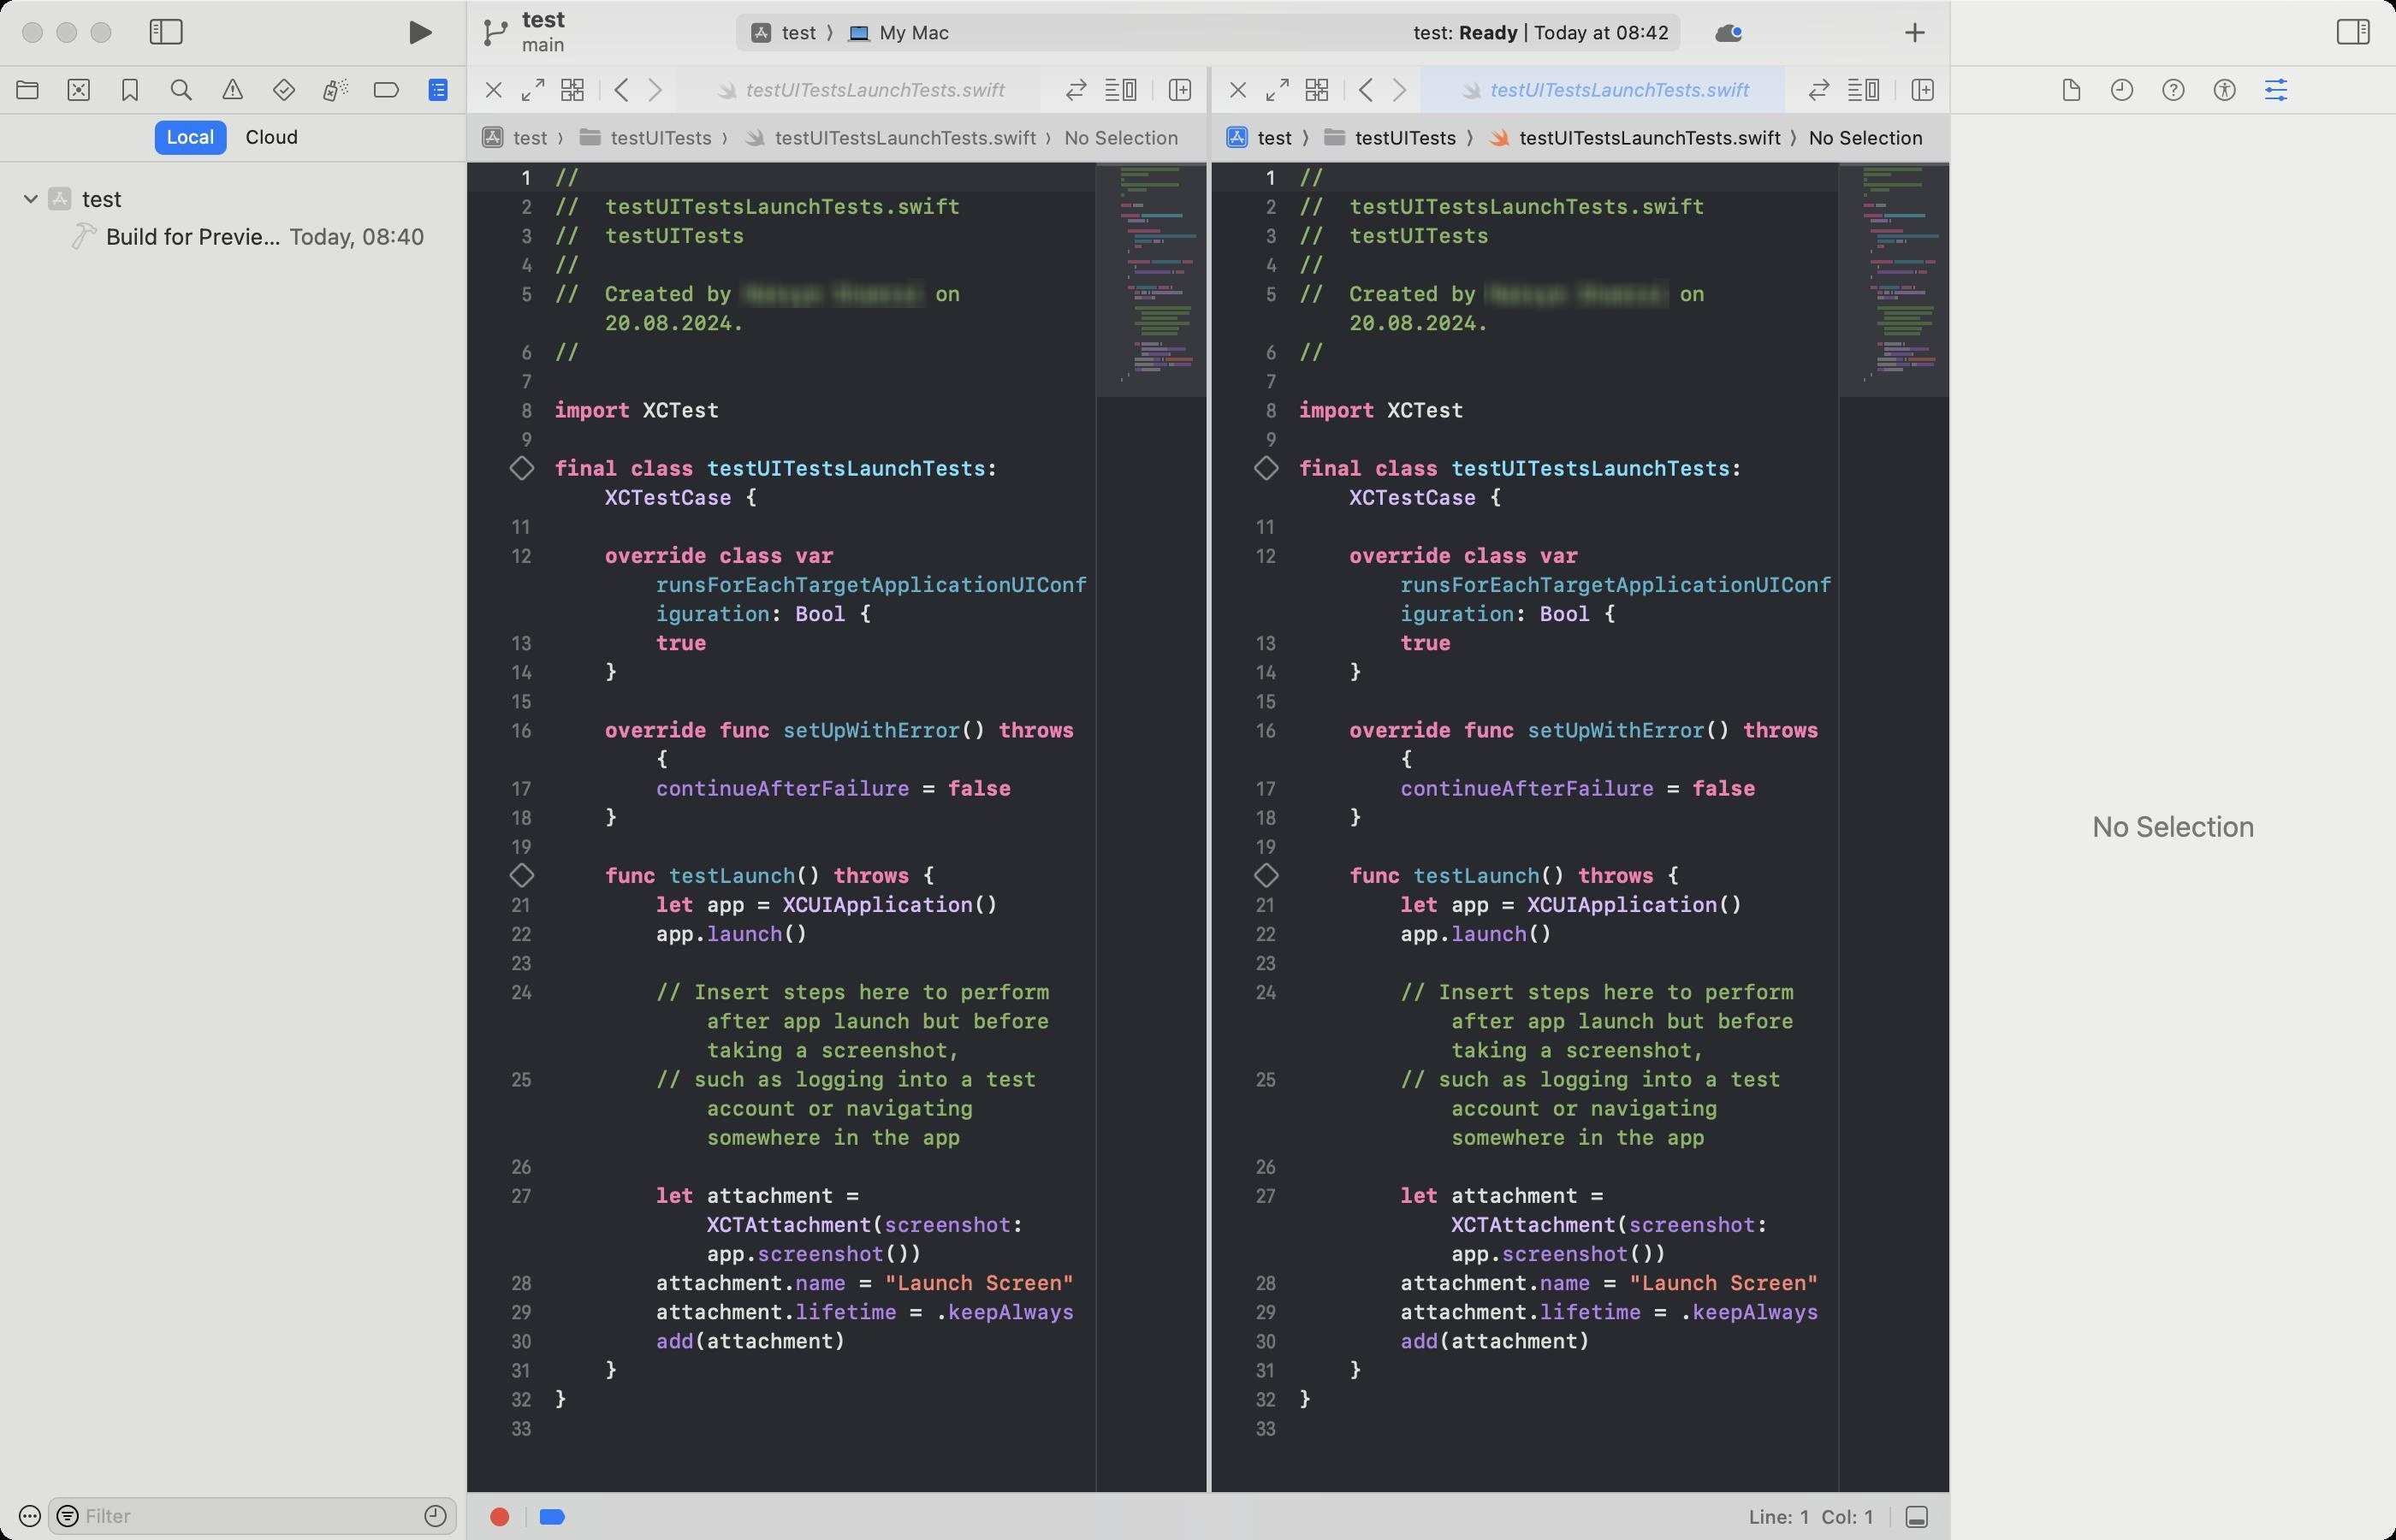
Accessibility tree:
{"name": "test_—_testUITestsLaunchTests.swift", "role": "AXWindow", "description": null, "role_description": "standard window", "value": null, "position": "164.00;127.00", "size": "1400;900", "children": [{"name": "test.xcodeproj", "role": "AXSplitGroup", "description": "/Users/[username]/Code/test/test/test.xcodeproj", "role_description": "split group", "value": null, "position": "0.00;0.00", "size": "1400;900", "children": [{"name": null, "role": "AXGroup", "description": "navigator", "role_description": "group", "value": null, "position": "0.00;0.00", "size": "272;900", "children": [{"name": "", "role": "AXRadioButton", "description": "Project", "role_description": "radio button", "value": 0, "position": "1.00;39.00", "size": "30;27", "children": []}, {"name": "", "role": "AXRadioButton", "description": "Source Control", "role_description": "radio button", "value": 0, "position": "31.00;39.00", "size": "30;27", "children": []}, {"name": "", "role": "AXRadioButton", "description": "Bookmarks", "role_description": "radio button", "value": 0, "position": "61.00;39.00", "size": "30;27", "children": []}, {"name": "", "role": "AXRadioButton", "description": "Find", "role_description": "radio button", "value": 0, "position": "91.00;39.00", "size": "30;27", "children": []}, {"name": "", "role": "AXRadioButton", "description": "Issues", "role_description": "radio button", "value": 0, "position": "121.00;39.00", "size": "30;27", "children": []}, {"name": "", "role": "AXRadioButton", "description": "Tests", "role_description": "radio button", "value": 0, "position": "151.00;39.00", "size": "30;27", "children": []}, {"name": "", "role": "AXRadioButton", "description": "Debug", "role_description": "radio button", "value": 0, "position": "181.00;39.00", "size": "30;27", "children": []}, {"name": "", "role": "AXRadioButton", "description": "Breakpoints", "role_description": "radio button", "value": 0, "position": "211.00;39.00", "size": "30;27", "children": []}, {"name": "", "role": "AXRadioButton", "description": "Reports", "role_description": "radio button", "value": 1, "position": "241.00;39.00", "size": "30;27", "children": []}, {"name": "Local", "role": "AXRadioButton", "description": null, "role_description": "radio button", "value": 1, "position": "90.50;70.50", "size": "42;20", "children": []}, {"name": "Cloud", "role": "AXRadioButton", "description": null, "role_description": "radio button", "value": 0, "position": "136.50;70.50", "size": "45;20", "children": []}, {"name": null, "role": "AXScrollArea", "description": null, "role_description": "scroll area", "value": null, "position": "0.00;95.00", "size": "272;777", "children": [{"name": null, "role": "AXOutline", "description": "Report Navigator", "role_description": "outline", "value": null, "position": "0.00;105.00", "size": "272;767", "children": [{"name": null, "role": "AXRow", "description": null, "role_description": "outline row", "value": null, "position": "0.00;105.00", "size": "272;22", "children": [{"name": null, "role": "AXCell", "description": null, "role_description": "cell", "value": null, "position": "10.00;105.00", "size": "252;22", "children": [{"name": null, "role": "AXImage", "description": "", "role_description": "", "value": null, "position": "26.50;108.00", "size": "17;16", "children": []}, {"name": null, "role": "AXStaticText", "description": null, "role_description": "text", "value": "test", "position": "46.00;108.00", "size": "210;16", "children": []}, {"name": null, "role": "AXDisclosureTriangle", "description": null, "role_description": "disclosure triangle", "value": 1, "position": "12.00;105.00", "size": "13;22", "children": []}]}]}, {"name": null, "role": "AXRow", "description": null, "role_description": "outline row", "value": null, "position": "0.00;127.00", "size": "272;22", "children": [{"name": null, "role": "AXCell", "description": null, "role_description": "cell", "value": null, "position": "10.00;127.00", "size": "252;22", "children": [{"name": null, "role": "AXImage", "description": "", "role_description": "", "value": null, "position": "41.00;130.00", "size": "16;16", "children": []}, {"name": null, "role": "AXStaticText", "description": null, "role_description": "text", "value": "Today, 08:40", "position": "167.00;130.00", "size": "84;16", "children": []}, {"name": null, "role": "AXStaticText", "description": null, "role_description": "text", "value": "Build for Previews", "position": "60.00;130.00", "size": "107;16", "children": []}]}]}, {"name": null, "role": "AXColumn", "description": null, "role_description": "column", "value": null, "position": "10.00;105.00", "size": "252;767", "children": []}]}]}, {"name": null, "role": "AXTextField", "description": "Report navigator filter", "role_description": "search text field", "value": "", "position": "28.00;875.00", "size": "239;22", "children": [{"name": "toggle_filter", "role": "AXButton", "description": null, "role_description": "button", "value": null, "position": "28.00;875.00", "size": "15;22", "children": []}, {"name": "Recent_reports_filter", "role": "AXCheckBox", "description": null, "role_description": "toggle button", "value": 0, "position": "246.00;876.00", "size": "17;20", "children": []}]}, {"name": "", "role": "AXMenuButton", "description": null, "role_description": "menu button", "value": null, "position": "2.00;876.00", "size": "26;20", "children": []}]}, {"name": null, "role": "AXSplitter", "description": null, "role_description": "splitter", "value": 272.0, "position": "272.00;38.00", "size": "1;862", "children": []}, {"name": null, "role": "AXGroup", "description": "editor area", "role_description": "group", "value": null, "position": "273.00;0.00", "size": "866;900", "children": [{"name": null, "role": "AXSplitGroup", "description": null, "role_description": "split group", "value": null, "position": "273.00;0.00", "size": "866;900", "children": [{"name": null, "role": "AXSplitGroup", "description": null, "role_description": "split group", "value": null, "position": "273.00;0.00", "size": "866;900", "children": [{"name": null, "role": "AXGroup", "description": "testUITestsLaunchTests.swift", "role_description": "group", "value": null, "position": "273.00;0.00", "size": "432;900", "children": [{"name": null, "role": "AXGroup", "description": "testUITestsLaunchTests.swift", "role_description": "group", "value": null, "position": "273.00;0.00", "size": "432;900", "children": [{"name": null, "role": "AXSplitGroup", "description": null, "role_description": "split group", "value": null, "position": "273.00;0.00", "size": "432;900", "children": [{"name": null, "role": "AXScrollArea", "description": null, "role_description": "scroll area", "value": null, "position": "273.00;95.00", "size": "432;777", "children": [{"name": null, "role": "AXTextArea", "description": "Source Editor", "role_description": "text entry area", "value": "//\n//  testUITestsLaunchTests.swift\n//  testUITests\n//\n//  Created by [name] [surname] on 20.08.2024.\n//\n\nimport XCTest\n\nfinal class testUITestsLaunchTests: XCTestCase {\n\n    override class var runsForEachTargetApplicationUIConfiguration: Bool {\n        true\n    }\n\n    override func setUpWithError() throws {\n        continueAfterFailure = false\n    }\n\n    func testLaunch() throws {\n        let app = XCUIApplication()\n        app.launch()\n\n        // Insert steps here to perform after app launch but before taking a screenshot,\n        // such as logging into a test account or navigating somewhere in the app\n\n        let attachment = XCTAttachment(screenshot: app.screenshot())\n        attachment.name = \"Launch Screen\"\n        attachment.lifetime = .keepAlways\n        add(attachment)\n    }\n}\n", "position": "273.00;94.00", "size": "432;1138", "children": []}, {"name": null, "role": "AXScrollBar", "description": null, "role_description": "scroll bar", "value": 0.0027662517968565226, "position": "689.00;95.00", "size": "16;777", "children": [{"name": null, "role": "AXValueIndicator", "description": null, "role_description": "value indicator", "value": 0.0027662517968565226, "position": "693.00;97.00", "size": "12;552", "children": []}, {"name": null, "role": "AXButton", "description": null, "role_description": "increment arrow button", "value": null, "position": "689.00;95.00", "size": "0;0", "children": []}, {"name": null, "role": "AXButton", "description": null, "role_description": "decrement arrow button", "value": null, "position": "689.00;95.00", "size": "0;0", "children": []}, {"name": null, "role": "AXButton", "description": null, "role_description": "increment page button", "value": null, "position": "693.00;650.00", "size": "12;222", "children": []}, {"name": null, "role": "AXButton", "description": null, "role_description": "decrement page button", "value": null, "position": "693.00;95.00", "size": "12;2", "children": []}]}, {"name": null, "role": "AXGroup", "description": "Source Editor Change Gutter", "role_description": "group", "value": null, "position": "273.00;94.00", "size": "11;1138", "children": []}, {"name": null, "role": "AXGroup", "description": "Source Editor Gutter", "role_description": "group", "value": null, "position": "284.00;94.00", "size": "30;1138", "children": [{"name": null, "role": "AXButton", "description": "Annotation Line 10: Line: 10", "role_description": "button", "value": "No result", "position": "297.00;265.00", "size": "16;17", "children": []}, {"name": null, "role": "AXButton", "description": "Annotation Line 20: Line: 20", "role_description": "button", "value": "No result", "position": "297.00;503.00", "size": "16;17", "children": []}]}, {"name": null, "role": "AXGroup", "description": "Source Editor Minimap", "role_description": "group", "value": null, "position": "640.00;0.00", "size": "65;900", "children": [{"name": "Minimap_Landmark", "role": "AXStaticText", "description": "testUITestsLaunchTests", "role_description": "text", "value": null, "position": "655.00;122.00", "size": "45;11", "children": []}, {"name": "Minimap_Landmark", "role": "AXStaticText", "description": "runsForEachTargetApplicationUIConfiguration", "role_description": "text", "value": null, "position": "659.00;131.00", "size": "41;11", "children": []}, {"name": "Minimap_Landmark", "role": "AXStaticText", "description": "setUpWithError()", "role_description": "text", "value": null, "position": "659.00;149.00", "size": "41;11", "children": []}, {"name": "Minimap_Landmark", "role": "AXStaticText", "description": "testLaunch()", "role_description": "text", "value": null, "position": "659.00;164.00", "size": "41;11", "children": []}]}]}]}, {"name": null, "role": "AXGroup", "description": "Jump Bar", "role_description": "group", "value": null, "position": "273.00;67.00", "size": "432;28", "children": [{"name": null, "role": "AXPopUpButton", "description": null, "role_description": "pop up button", "value": "test", "position": "273.00;67.00", "size": "62;27", "children": []}, {"name": null, "role": "AXPopUpButton", "description": null, "role_description": "pop up button", "value": "testUITests", "position": "335.00;67.00", "size": "96;27", "children": []}, {"name": null, "role": "AXPopUpButton", "description": null, "role_description": "pop up button", "value": "testUITestsLaunchTests.swift", "position": "431.00;67.00", "size": "189;27", "children": []}, {"name": null, "role": "AXPopUpButton", "description": null, "role_description": "pop up button", "value": "No Selection", "position": "620.00;67.00", "size": "83;27", "children": []}]}]}, {"name": null, "role": "AXGroup", "description": "Tab Bar", "role_description": "group", "value": null, "position": "273.00;39.00", "size": "432;28", "children": [{"name": "Tab_bar,_1_tab", "role": "AXTabGroup", "description": "tab bar", "role_description": "tab group", "value": "{\n    \"name\": \"testUITestsLaunchTests.swift\",\n    \"role\": \"AXRadioButton\",\n    \"description\": null,\n    \"role_description\": \"tab\",\n    \"value\": true,\n    \"position\": \"395.00;39.00\",\n    \"size\": \"213;27\",\n    \"children\": [\n        {\n            \"name\": \"close_tab\",\n            \"role\": \"AXButton\",\n            \"description\": \"Close\",\n            \"role_description\": \"button\",\n            \"value\": null,\n            \"position\": \"399.00;44.50\",\n            \"size\": \"16;16\",\n            \"children\": [\n                {\n                    \"name\": \"close_tab\",\n                    \"role\": \"AXButton\",\n                    \"description\": \"Close\",\n                    \"role_description\": \"button\",\n                    \"value\": null,\n                    \"position\": \"399.00;44.50\",\n                    \"size\": \"16;16\",\n                    \"children\": []\n                }\n            ]\n        }\n    ]\n}", "position": "395.00;39.00", "size": "220;27", "children": [{"name": null, "role": "AXScrollArea", "description": null, "role_description": "scroll area", "value": null, "position": "395.00;39.00", "size": "220;27", "children": [{"name": "testUITestsLaunchTests.swift", "role": "AXRadioButton", "description": null, "role_description": "tab", "value": true, "position": "395.00;39.00", "size": "213;27", "children": [{"name": "close_tab", "role": "AXButton", "description": "Close", "role_description": "button", "value": null, "position": "399.00;44.50", "size": "16;16", "children": [{"name": "close_tab", "role": "AXButton", "description": "Close", "role_description": "button", "value": null, "position": "399.00;44.50", "size": "16;16", "children": []}]}]}]}]}, {"name": "", "role": "AXButton", "description": "Close Editor", "role_description": "button", "value": null, "position": "277.00;39.00", "size": "23;27", "children": []}, {"name": "", "role": "AXCheckBox", "description": "Focus Editor", "role_description": "toggle button", "value": "0", "position": "300.00;39.00", "size": "23;27", "children": []}, {"name": "", "role": "AXButton", "description": "Related Items", "role_description": "button", "value": null, "position": "323.00;39.00", "size": "23;27", "children": []}, {"name": "", "role": "AXButton", "description": "Go Back", "role_description": "button", "value": null, "position": "355.00;39.00", "size": "18;27", "children": []}, {"name": "", "role": "AXButton", "description": "Go Forward", "role_description": "button", "value": null, "position": "373.00;39.00", "size": "18;27", "children": []}, {"name": "", "role": "AXCheckBox", "description": "Code Review", "role_description": "toggle button", "value": "0", "position": "617.00;39.00", "size": "24;27", "children": []}, {"name": "", "role": "AXButton", "description": "editor options", "role_description": "button", "value": null, "position": "641.00;39.00", "size": "28;27", "children": []}, {"name": "", "role": "AXButton", "description": "Add Editor on Right", "role_description": "button", "value": null, "position": "678.00;39.00", "size": "23;27", "children": []}]}]}, {"name": null, "role": "AXSplitter", "description": null, "role_description": "splitter", "value": 432.0, "position": "705.00;38.00", "size": "3;862", "children": []}, {"name": null, "role": "AXGroup", "description": "testUITestsLaunchTests.swift", "role_description": "group", "value": null, "position": "708.00;0.00", "size": "431;900", "children": [{"name": null, "role": "AXGroup", "description": "testUITestsLaunchTests.swift", "role_description": "group", "value": null, "position": "708.00;0.00", "size": "431;900", "children": [{"name": null, "role": "AXSplitGroup", "description": null, "role_description": "split group", "value": null, "position": "708.00;0.00", "size": "431;900", "children": [{"name": null, "role": "AXScrollArea", "description": null, "role_description": "scroll area", "value": null, "position": "708.00;95.00", "size": "431;777", "children": [{"name": null, "role": "AXTextArea", "description": "Source Editor", "role_description": "text entry area", "value": "//\n//  testUITestsLaunchTests.swift\n//  testUITests\n//\n//  Created by [name] [surname] on 20.08.2024.\n//\n\nimport XCTest\n\nfinal class testUITestsLaunchTests: XCTestCase {\n\n    override class var runsForEachTargetApplicationUIConfiguration: Bool {\n        true\n    }\n\n    override func setUpWithError() throws {\n        continueAfterFailure = false\n    }\n\n    func testLaunch() throws {\n        let app = XCUIApplication()\n        app.launch()\n\n        // Insert steps here to perform after app launch but before taking a screenshot,\n        // such as logging into a test account or navigating somewhere in the app\n\n        let attachment = XCTAttachment(screenshot: app.screenshot())\n        attachment.name = \"Launch Screen\"\n        attachment.lifetime = .keepAlways\n        add(attachment)\n    }\n}\n", "position": "708.00;94.00", "size": "431;1138", "children": []}, {"name": null, "role": "AXScrollBar", "description": null, "role_description": "scroll bar", "value": 0.0027662517968565226, "position": "1123.00;95.00", "size": "16;777", "children": [{"name": null, "role": "AXValueIndicator", "description": null, "role_description": "value indicator", "value": 0.0027662517968565226, "position": "1127.00;97.00", "size": "12;552", "children": []}, {"name": null, "role": "AXButton", "description": null, "role_description": "increment arrow button", "value": null, "position": "1123.00;95.00", "size": "0;0", "children": []}, {"name": null, "role": "AXButton", "description": null, "role_description": "decrement arrow button", "value": null, "position": "1123.00;95.00", "size": "0;0", "children": []}, {"name": null, "role": "AXButton", "description": null, "role_description": "increment page button", "value": null, "position": "1127.00;650.00", "size": "12;222", "children": []}, {"name": null, "role": "AXButton", "description": null, "role_description": "decrement page button", "value": null, "position": "1127.00;95.00", "size": "12;2", "children": []}]}, {"name": null, "role": "AXGroup", "description": "Source Editor Gutter", "role_description": "group", "value": null, "position": "719.00;94.00", "size": "30;1138", "children": [{"name": null, "role": "AXButton", "description": "Annotation Line 10: Line: 10", "role_description": "button", "value": "No result", "position": "732.00;265.00", "size": "16;17", "children": []}, {"name": null, "role": "AXButton", "description": "Annotation Line 20: Line: 20", "role_description": "button", "value": "No result", "position": "732.00;503.00", "size": "16;17", "children": []}]}, {"name": null, "role": "AXGroup", "description": "Source Editor Change Gutter", "role_description": "group", "value": null, "position": "708.00;94.00", "size": "11;1138", "children": []}, {"name": null, "role": "AXGroup", "description": "Source Editor Minimap", "role_description": "group", "value": null, "position": "1074.00;0.00", "size": "65;900", "children": [{"name": "Minimap_Landmark", "role": "AXStaticText", "description": "testUITestsLaunchTests", "role_description": "text", "value": null, "position": "1089.00;122.00", "size": "45;11", "children": []}, {"name": "Minimap_Landmark", "role": "AXStaticText", "description": "runsForEachTargetApplicationUIConfiguration", "role_description": "text", "value": null, "position": "1093.00;131.00", "size": "41;11", "children": []}, {"name": "Minimap_Landmark", "role": "AXStaticText", "description": "setUpWithError()", "role_description": "text", "value": null, "position": "1093.00;149.00", "size": "41;11", "children": []}, {"name": "Minimap_Landmark", "role": "AXStaticText", "description": "testLaunch()", "role_description": "text", "value": null, "position": "1093.00;164.00", "size": "41;11", "children": []}]}]}]}, {"name": null, "role": "AXGroup", "description": "Jump Bar", "role_description": "group", "value": null, "position": "708.00;67.00", "size": "431;28", "children": [{"name": null, "role": "AXPopUpButton", "description": null, "role_description": "pop up button", "value": "test", "position": "708.00;67.00", "size": "62;27", "children": []}, {"name": null, "role": "AXPopUpButton", "description": null, "role_description": "pop up button", "value": "testUITests", "position": "770.00;67.00", "size": "96;27", "children": []}, {"name": null, "role": "AXPopUpButton", "description": null, "role_description": "pop up button", "value": "testUITestsLaunchTests.swift", "position": "866.00;67.00", "size": "189;27", "children": []}, {"name": null, "role": "AXPopUpButton", "description": null, "role_description": "pop up button", "value": "No Selection", "position": "1055.00;67.00", "size": "83;27", "children": []}]}]}, {"name": null, "role": "AXGroup", "description": "Tab Bar", "role_description": "group", "value": null, "position": "708.00;39.00", "size": "431;28", "children": [{"name": "Tab_bar,_1_tab", "role": "AXTabGroup", "description": "tab bar", "role_description": "tab group", "value": "{\n    \"name\": \"testUITestsLaunchTests.swift\",\n    \"role\": \"AXRadioButton\",\n    \"description\": null,\n    \"role_description\": \"tab\",\n    \"value\": true,\n    \"position\": \"830.00;39.00\",\n    \"size\": \"213;27\",\n    \"children\": [\n        {\n            \"name\": \"close_tab\",\n            \"role\": \"AXButton\",\n            \"description\": \"Close\",\n            \"role_description\": \"button\",\n            \"value\": null,\n            \"position\": \"834.00;44.50\",\n            \"size\": \"16;16\",\n            \"children\": [\n                {\n                    \"name\": \"close_tab\",\n                    \"role\": \"AXButton\",\n                    \"description\": \"Close\",\n                    \"role_description\": \"button\",\n                    \"value\": null,\n                    \"position\": \"834.00;44.50\",\n                    \"size\": \"16;16\",\n                    \"children\": []\n                }\n            ]\n        }\n    ]\n}", "position": "830.00;39.00", "size": "219;27", "children": [{"name": null, "role": "AXScrollArea", "description": null, "role_description": "scroll area", "value": null, "position": "830.00;39.00", "size": "219;27", "children": [{"name": "testUITestsLaunchTests.swift", "role": "AXRadioButton", "description": null, "role_description": "tab", "value": true, "position": "830.00;39.00", "size": "213;27", "children": [{"name": "close_tab", "role": "AXButton", "description": "Close", "role_description": "button", "value": null, "position": "834.00;44.50", "size": "16;16", "children": [{"name": "close_tab", "role": "AXButton", "description": "Close", "role_description": "button", "value": null, "position": "834.00;44.50", "size": "16;16", "children": []}]}]}]}]}, {"name": "", "role": "AXButton", "description": "Close Editor", "role_description": "button", "value": null, "position": "712.00;39.00", "size": "23;27", "children": []}, {"name": "", "role": "AXCheckBox", "description": "Focus Editor", "role_description": "toggle button", "value": "0", "position": "735.00;39.00", "size": "23;27", "children": []}, {"name": "", "role": "AXButton", "description": "Related Items", "role_description": "button", "value": null, "position": "758.00;39.00", "size": "23;27", "children": []}, {"name": "", "role": "AXButton", "description": "Go Back", "role_description": "button", "value": null, "position": "790.00;39.00", "size": "18;27", "children": []}, {"name": "", "role": "AXButton", "description": "Go Forward", "role_description": "button", "value": null, "position": "808.00;39.00", "size": "18;27", "children": []}, {"name": "", "role": "AXCheckBox", "description": "Code Review", "role_description": "toggle button", "value": "0", "position": "1051.00;39.00", "size": "24;27", "children": []}, {"name": "", "role": "AXButton", "description": "editor options", "role_description": "button", "value": null, "position": "1075.00;39.00", "size": "28;27", "children": []}, {"name": "", "role": "AXButton", "description": "Add Editor on Right", "role_description": "button", "value": null, "position": "1112.00;39.00", "size": "23;27", "children": []}]}]}]}, {"name": null, "role": "AXGroup", "description": "debug bar", "role_description": "group", "value": null, "position": "273.00;873.00", "size": "866;27", "children": [{"name": "", "role": "AXButton", "description": "Record UI Test", "role_description": "button", "value": null, "position": "277.00;873.00", "size": "30;27", "children": []}, {"name": "", "role": "AXCheckBox", "description": "Breakpoints", "role_description": "toggle button", "value": 1, "position": "308.00;873.00", "size": "30;27", "children": []}, {"name": null, "role": "AXStaticText", "description": null, "role_description": "text", "value": "Line: 1  Col: 1", "position": "1020.00;879.50", "size": "78;14", "children": []}, {"name": "", "role": "AXButton", "description": "show debug area", "role_description": "button", "value": null, "position": "1105.00;873.00", "size": "30;27", "children": []}]}]}]}, {"name": null, "role": "AXSplitter", "description": null, "role_description": "splitter", "value": 866.0, "position": "1139.00;38.00", "size": "1;862", "children": []}, {"name": null, "role": "AXGroup", "description": "inspector", "role_description": "group", "value": null, "position": "1140.00;0.00", "size": "260;900", "children": [{"name": null, "role": "AXScrollArea", "description": null, "role_description": "scroll area", "value": null, "position": "1140.00;66.00", "size": "260;834", "children": [{"name": null, "role": "AXGroup", "description": null, "role_description": "group", "value": null, "position": "1140.00;66.00", "size": "260;834", "children": [{"name": null, "role": "AXStaticText", "description": null, "role_description": "text", "value": "No Selection", "position": "1218.50;473.00", "size": "103;20", "children": []}]}, {"name": null, "role": "AXScrollBar", "description": null, "role_description": "scroll bar", "value": 0.0, "position": "1384.00;66.00", "size": "16;834", "children": []}]}, {"name": "", "role": "AXRadioButton", "description": "File Inspector", "role_description": "radio button", "value": 0, "position": "1195.00;39.00", "size": "30;27", "children": []}, {"name": "", "role": "AXRadioButton", "description": "History Inspector", "role_description": "radio button", "value": 0, "position": "1225.00;39.00", "size": "30;27", "children": []}, {"name": "", "role": "AXRadioButton", "description": "Quick Help Inspector", "role_description": "radio button", "value": 0, "position": "1255.00;39.00", "size": "30;27", "children": []}, {"name": "", "role": "AXRadioButton", "description": "Accessibility Inspector", "role_description": "radio button", "value": 0, "position": "1285.00;39.00", "size": "30;27", "children": []}, {"name": "", "role": "AXRadioButton", "description": "Attributes Inspector", "role_description": "radio button", "value": 1, "position": "1315.00;39.00", "size": "30;27", "children": []}]}]}, {"name": null, "role": "AXToolbar", "description": null, "role_description": "toolbar", "value": null, "position": "0.00;0.00", "size": "1400;38", "children": [{"name": null, "role": "AXButton", "description": "Hide Navigator", "role_description": "button", "value": null, "position": "76.00;0.00", "size": "42;38", "children": []}, {"name": null, "role": "AXGroup", "description": null, "role_description": "group", "value": null, "position": "176.00;0.00", "size": "92;38", "children": [{"name": "Run", "role": "AXButton", "description": null, "role_description": "button", "value": null, "position": "225.00;7.00", "size": "40;25", "children": []}]}, {"name": null, "role": "AXButton", "description": "Branch Chooser", "role_description": "button", "value": "test, main", "position": "277.00;0.00", "size": "136;38", "children": [{"name": null, "role": "AXButton", "description": "Branch Chooser", "role_description": "button", "value": "test, main", "position": "281.00;2.00", "size": "128;34", "children": [{"name": null, "role": "AXStaticText", "description": null, "role_description": "text", "value": "test", "position": "303.00;3.00", "size": "30;16", "children": []}, {"name": null, "role": "AXStaticText", "description": null, "role_description": "text", "value": "main", "position": "303.00;19.00", "size": "30;14", "children": []}, {"name": null, "role": "AXImage", "description": "", "role_description": "image", "value": null, "position": "281.00;7.00", "size": "18;24", "children": []}]}]}, {"name": null, "role": "AXGroup", "description": null, "role_description": "group", "value": null, "position": "426.00;0.00", "size": "560;38", "children": [{"name": null, "role": "AXGroup", "description": "Activity View", "role_description": "group", "value": null, "position": "430.00;8.00", "size": "552;22", "children": [{"name": null, "role": "AXList", "description": "path", "role_description": "list", "value": null, "position": "430.00;8.00", "size": "140;22", "children": [{"name": null, "role": "AXPopUpButton", "description": "Active Scheme", "role_description": "pop up button", "value": "test", "position": "430.00;8.00", "size": "62;22", "children": []}, {"name": null, "role": "AXPopUpButton", "description": "Active Run Destination", "role_description": "pop up button", "value": "My Mac", "position": "492.00;8.00", "size": "78;22", "children": []}]}, {"name": null, "role": "AXStaticText", "description": null, "role_description": "text", "value": "test: Ready │ Today at 08:42", "position": "824.00;12.00", "size": "154;14", "children": []}]}]}, {"name": null, "role": "AXButton", "description": "Notices", "role_description": "button", "value": null, "position": "995.00;0.00", "size": "30;38", "children": []}, {"name": null, "role": "AXButton", "description": "Library", "role_description": "button", "value": null, "position": "1103.00;0.00", "size": "32;38", "children": []}, {"name": null, "role": "AXButton", "description": "Hide Inspector", "role_description": "button", "value": null, "position": "1354.00;0.00", "size": "42;38", "children": []}]}, {"name": null, "role": "AXButton", "description": null, "role_description": "close button", "value": null, "position": "12.00;11.00", "size": "14;16", "children": []}, {"name": null, "role": "AXButton", "description": null, "role_description": "full screen button", "value": null, "position": "52.00;11.00", "size": "14;16", "children": [{"name": null, "role": "AXGroup", "description": null, "role_description": "group", "value": null, "position": "52.00;11.00", "size": "14;16", "children": [{"name": null, "role": "AXGroup", "description": null, "role_description": "group", "value": null, "position": "52.00;11.00", "size": "14;16", "children": []}]}]}, {"name": null, "role": "AXButton", "description": null, "role_description": "minimize button", "value": null, "position": "32.00;11.00", "size": "14;16", "children": []}]}